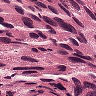
Metastatic tissue present: yes